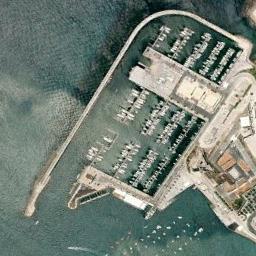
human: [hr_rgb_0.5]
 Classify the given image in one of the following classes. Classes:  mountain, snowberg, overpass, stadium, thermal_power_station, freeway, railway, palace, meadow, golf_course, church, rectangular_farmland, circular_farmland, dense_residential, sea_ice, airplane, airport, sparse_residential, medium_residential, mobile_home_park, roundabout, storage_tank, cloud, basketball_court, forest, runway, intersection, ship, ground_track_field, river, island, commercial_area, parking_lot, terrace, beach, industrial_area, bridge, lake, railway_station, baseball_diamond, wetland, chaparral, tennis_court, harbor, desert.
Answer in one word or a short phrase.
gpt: harbor